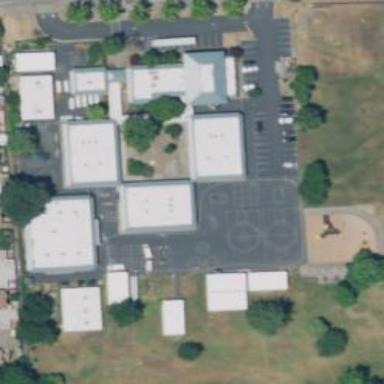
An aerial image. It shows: School.